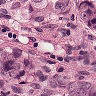
Metastatic tissue present: yes